Interaction volume radius: 10 \u00c5
Interaction volume height: 25 \u00c5
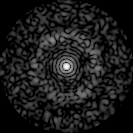
Disorder parameter: 0.8309